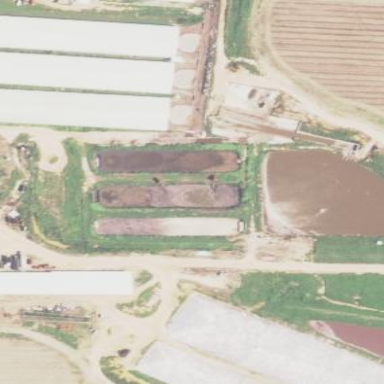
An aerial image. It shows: Farmyard area.